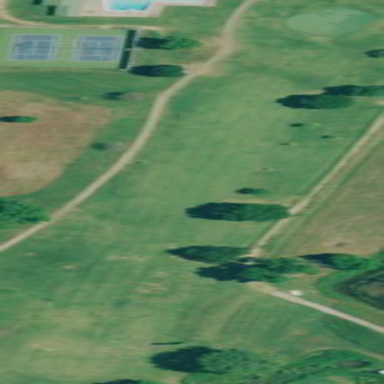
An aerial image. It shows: Grassy area designated as golf fairway.